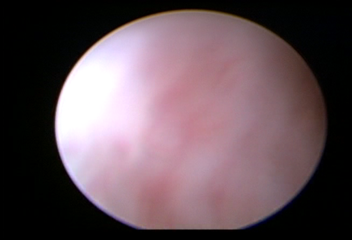
Modality: WLC
Class: Normal mucosa
Bladder cancer association: No